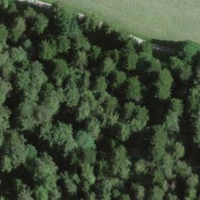
EUNIS habitat code: 44
Species observed at this site:
Geum rivale